Question: I have an iPhone Windows-based Monotouch application that appears to use more memory to run on an iPad versus an iPhone and iPhone simulator.
After monitoring memory allocations in Instruments, I noticed that there are two additional instances that are only instantiated on the iPad (see screenshot below.) When following the same steps for iPhone and simulator, they are not present. They are some big hitters totaling around 4MB. The responsible library for these two instances are "CoreGraphics." I was able to track down when they get instantiated and I'm left in the dark because it's right after ViewDidLoad is done. Between a breakpoint on the last line in ViewDidLoad and when everything shows up on the screen, bam! 4 additional mb being used. The XIB is empty because I manually add everything in code so I can't figure out what would be going on after ViewDidLoad that would make these.
I'd like to get to the bottom of this because the app is already pushing memory limits. It's the difference between working fine on the iPhone and crashing very quickly on the iPad (memory related.) So, with out going into any details about the application, what would cause an iPad to instantiate these additional CoreGraphics related monsters versus not on an iPhone or simulator?

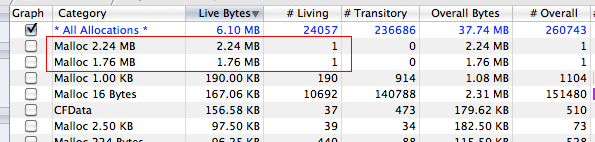
Answer: It turned out to be a rookie mistake on my part.
All my images were retina (double sized) but were named like normal images, myimage.png. I guess the iPad I have does not support retina graphics and was probably overwhelmed trying to re-size all the retina graphics to normal size.
I whipped up a script to rename all my graphics to myimage@2x.png and went back and cut all my graphics to normal size with normal names, myimage.png. After that, the iPad was a happy camper and the large allocs were no where to be found!